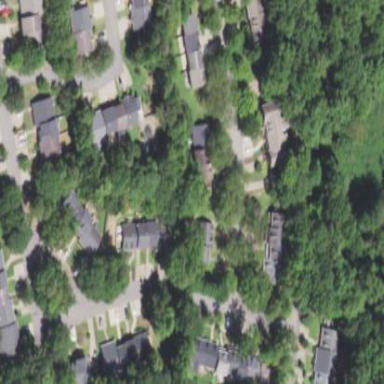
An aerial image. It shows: Residential neighbourhood.